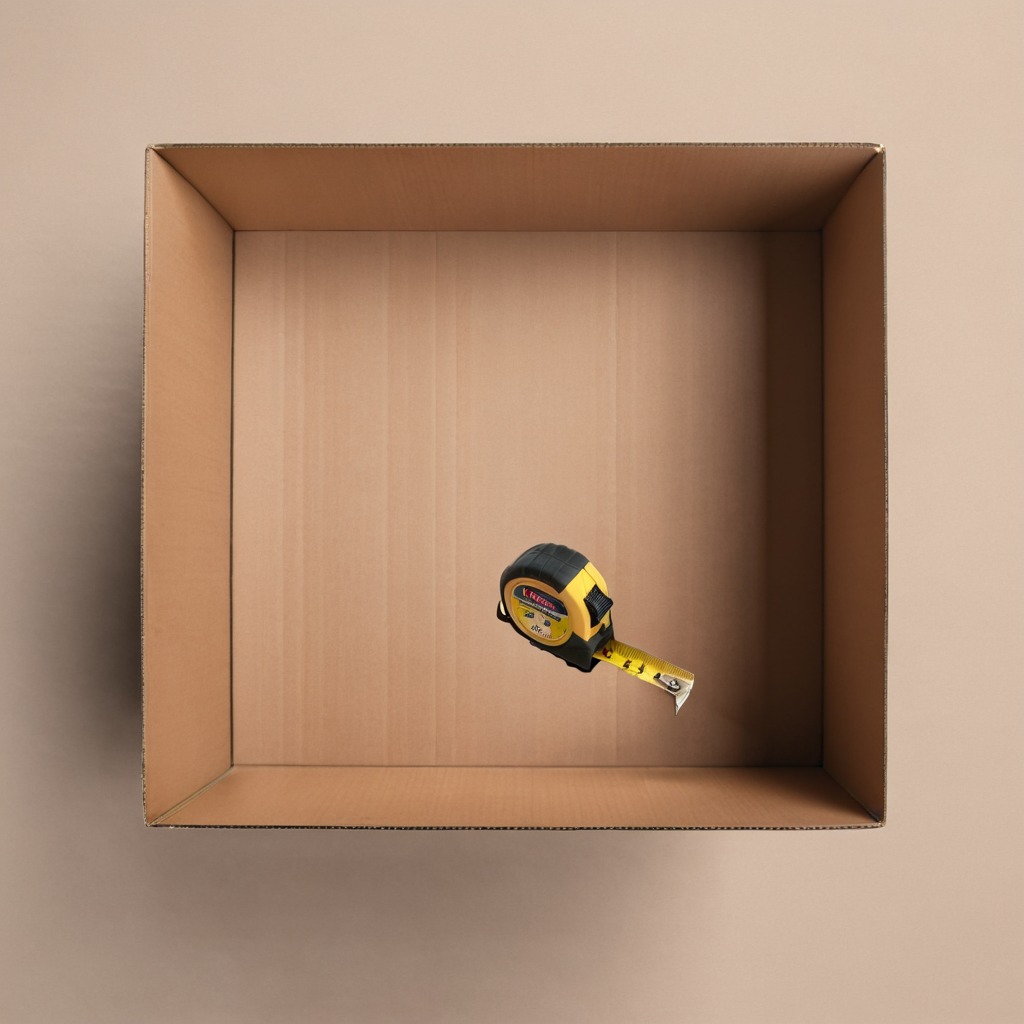
A measuring tape is lying on a clean dry cardboard box surface in an outdoor workshop during daytime bright natural light soft shadows slightly creased but